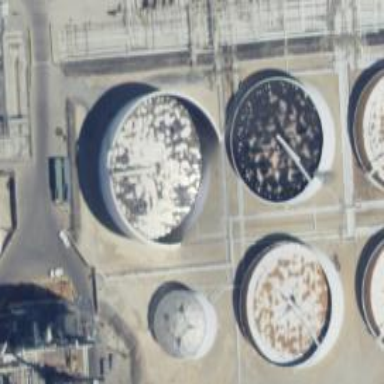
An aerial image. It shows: Industrial building with storage tank.